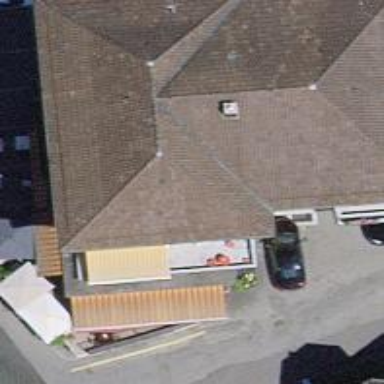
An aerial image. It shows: Restaurant.